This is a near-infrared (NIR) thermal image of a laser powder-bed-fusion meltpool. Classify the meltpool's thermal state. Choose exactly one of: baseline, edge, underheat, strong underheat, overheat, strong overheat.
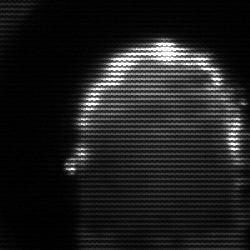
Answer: baseline